Interaction volume radius: 5 \u00c5
Interaction volume height: 15 \u00c5
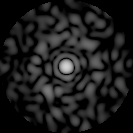
Disorder parameter: 0.8592